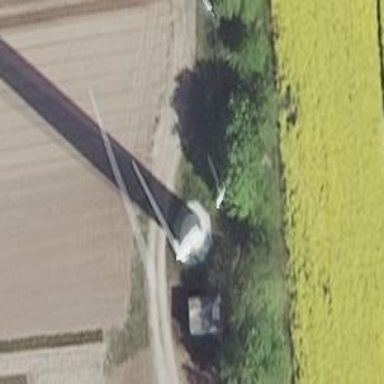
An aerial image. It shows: Wind generator powered by wind. The generator type is horizontal axis and it uses wind turbines.